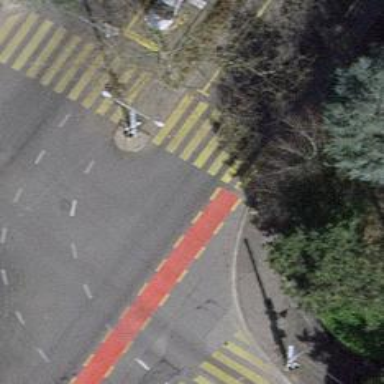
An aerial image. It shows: Crossing with traffic signals.